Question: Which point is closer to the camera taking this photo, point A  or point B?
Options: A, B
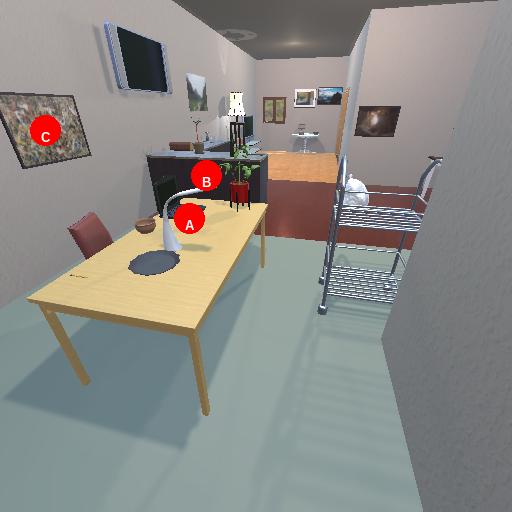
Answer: A